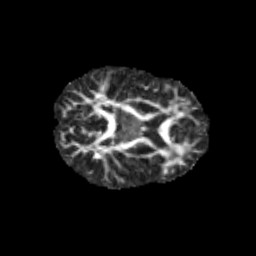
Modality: FA
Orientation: axial
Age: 11
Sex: female
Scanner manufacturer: siemens
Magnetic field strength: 3 T
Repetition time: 3.8 s
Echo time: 0.07 s